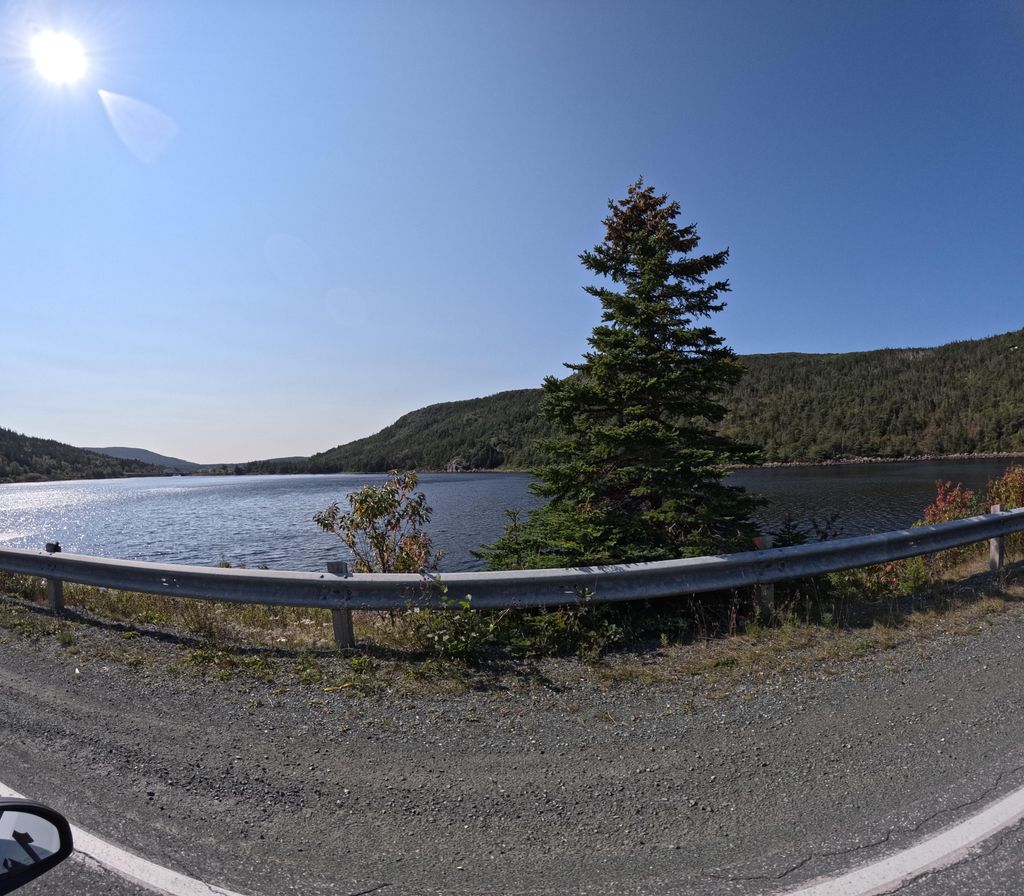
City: st_johns